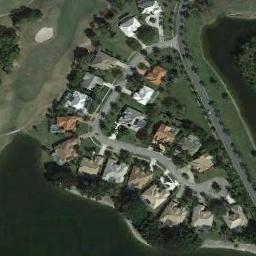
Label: dense_residential